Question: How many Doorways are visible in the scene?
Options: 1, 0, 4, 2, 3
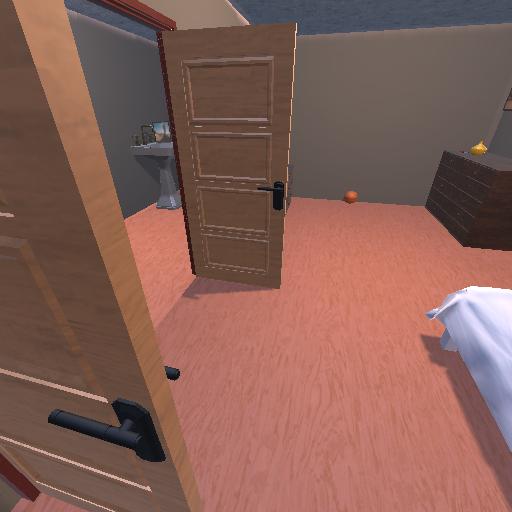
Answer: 1